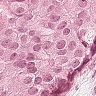
Metastatic tissue present: yes